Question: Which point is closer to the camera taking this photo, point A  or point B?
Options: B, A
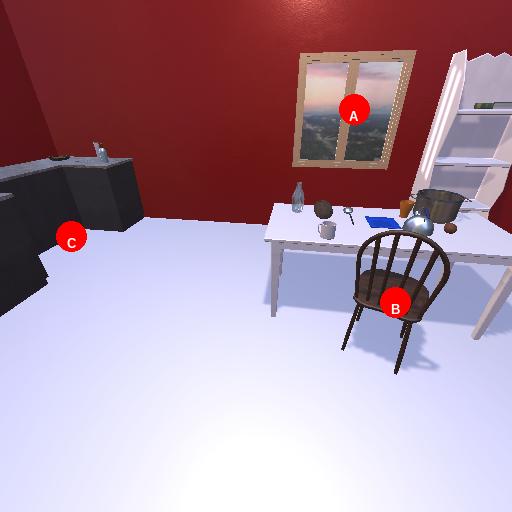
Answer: B